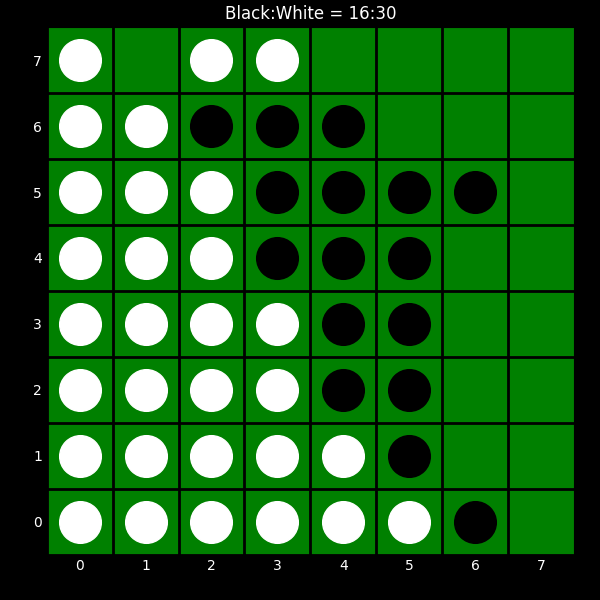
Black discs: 16
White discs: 30